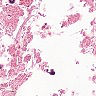
Metastatic tissue present: no